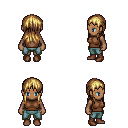
a pixel art fantasy rpg character, female body template, human, dark skin, brown sleeveless shirt, teal pants, blonde unkempt hairstyle, brown shoes, four views (front, back, left, right), 2x2 character sprite sheet, small pixel art, hard edges, no anti-aliasing